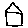
Label: house